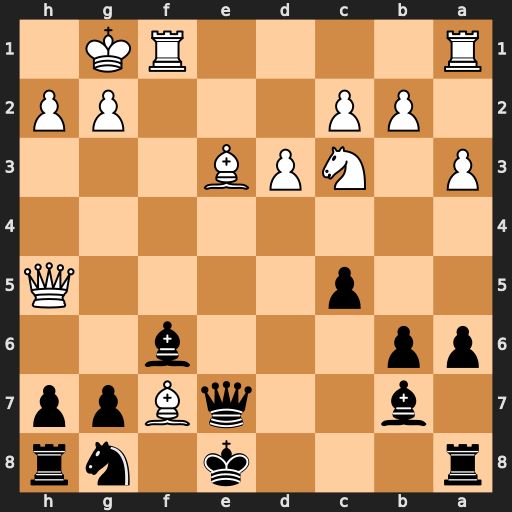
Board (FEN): r3k1nr/1b2qBpp/pp3b2/2p4Q/8/P1NPB3/1PP3PP/R4RK1
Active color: b
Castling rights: kq
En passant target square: -
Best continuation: Qxf7 Qxf7+ Kxf7